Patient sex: F
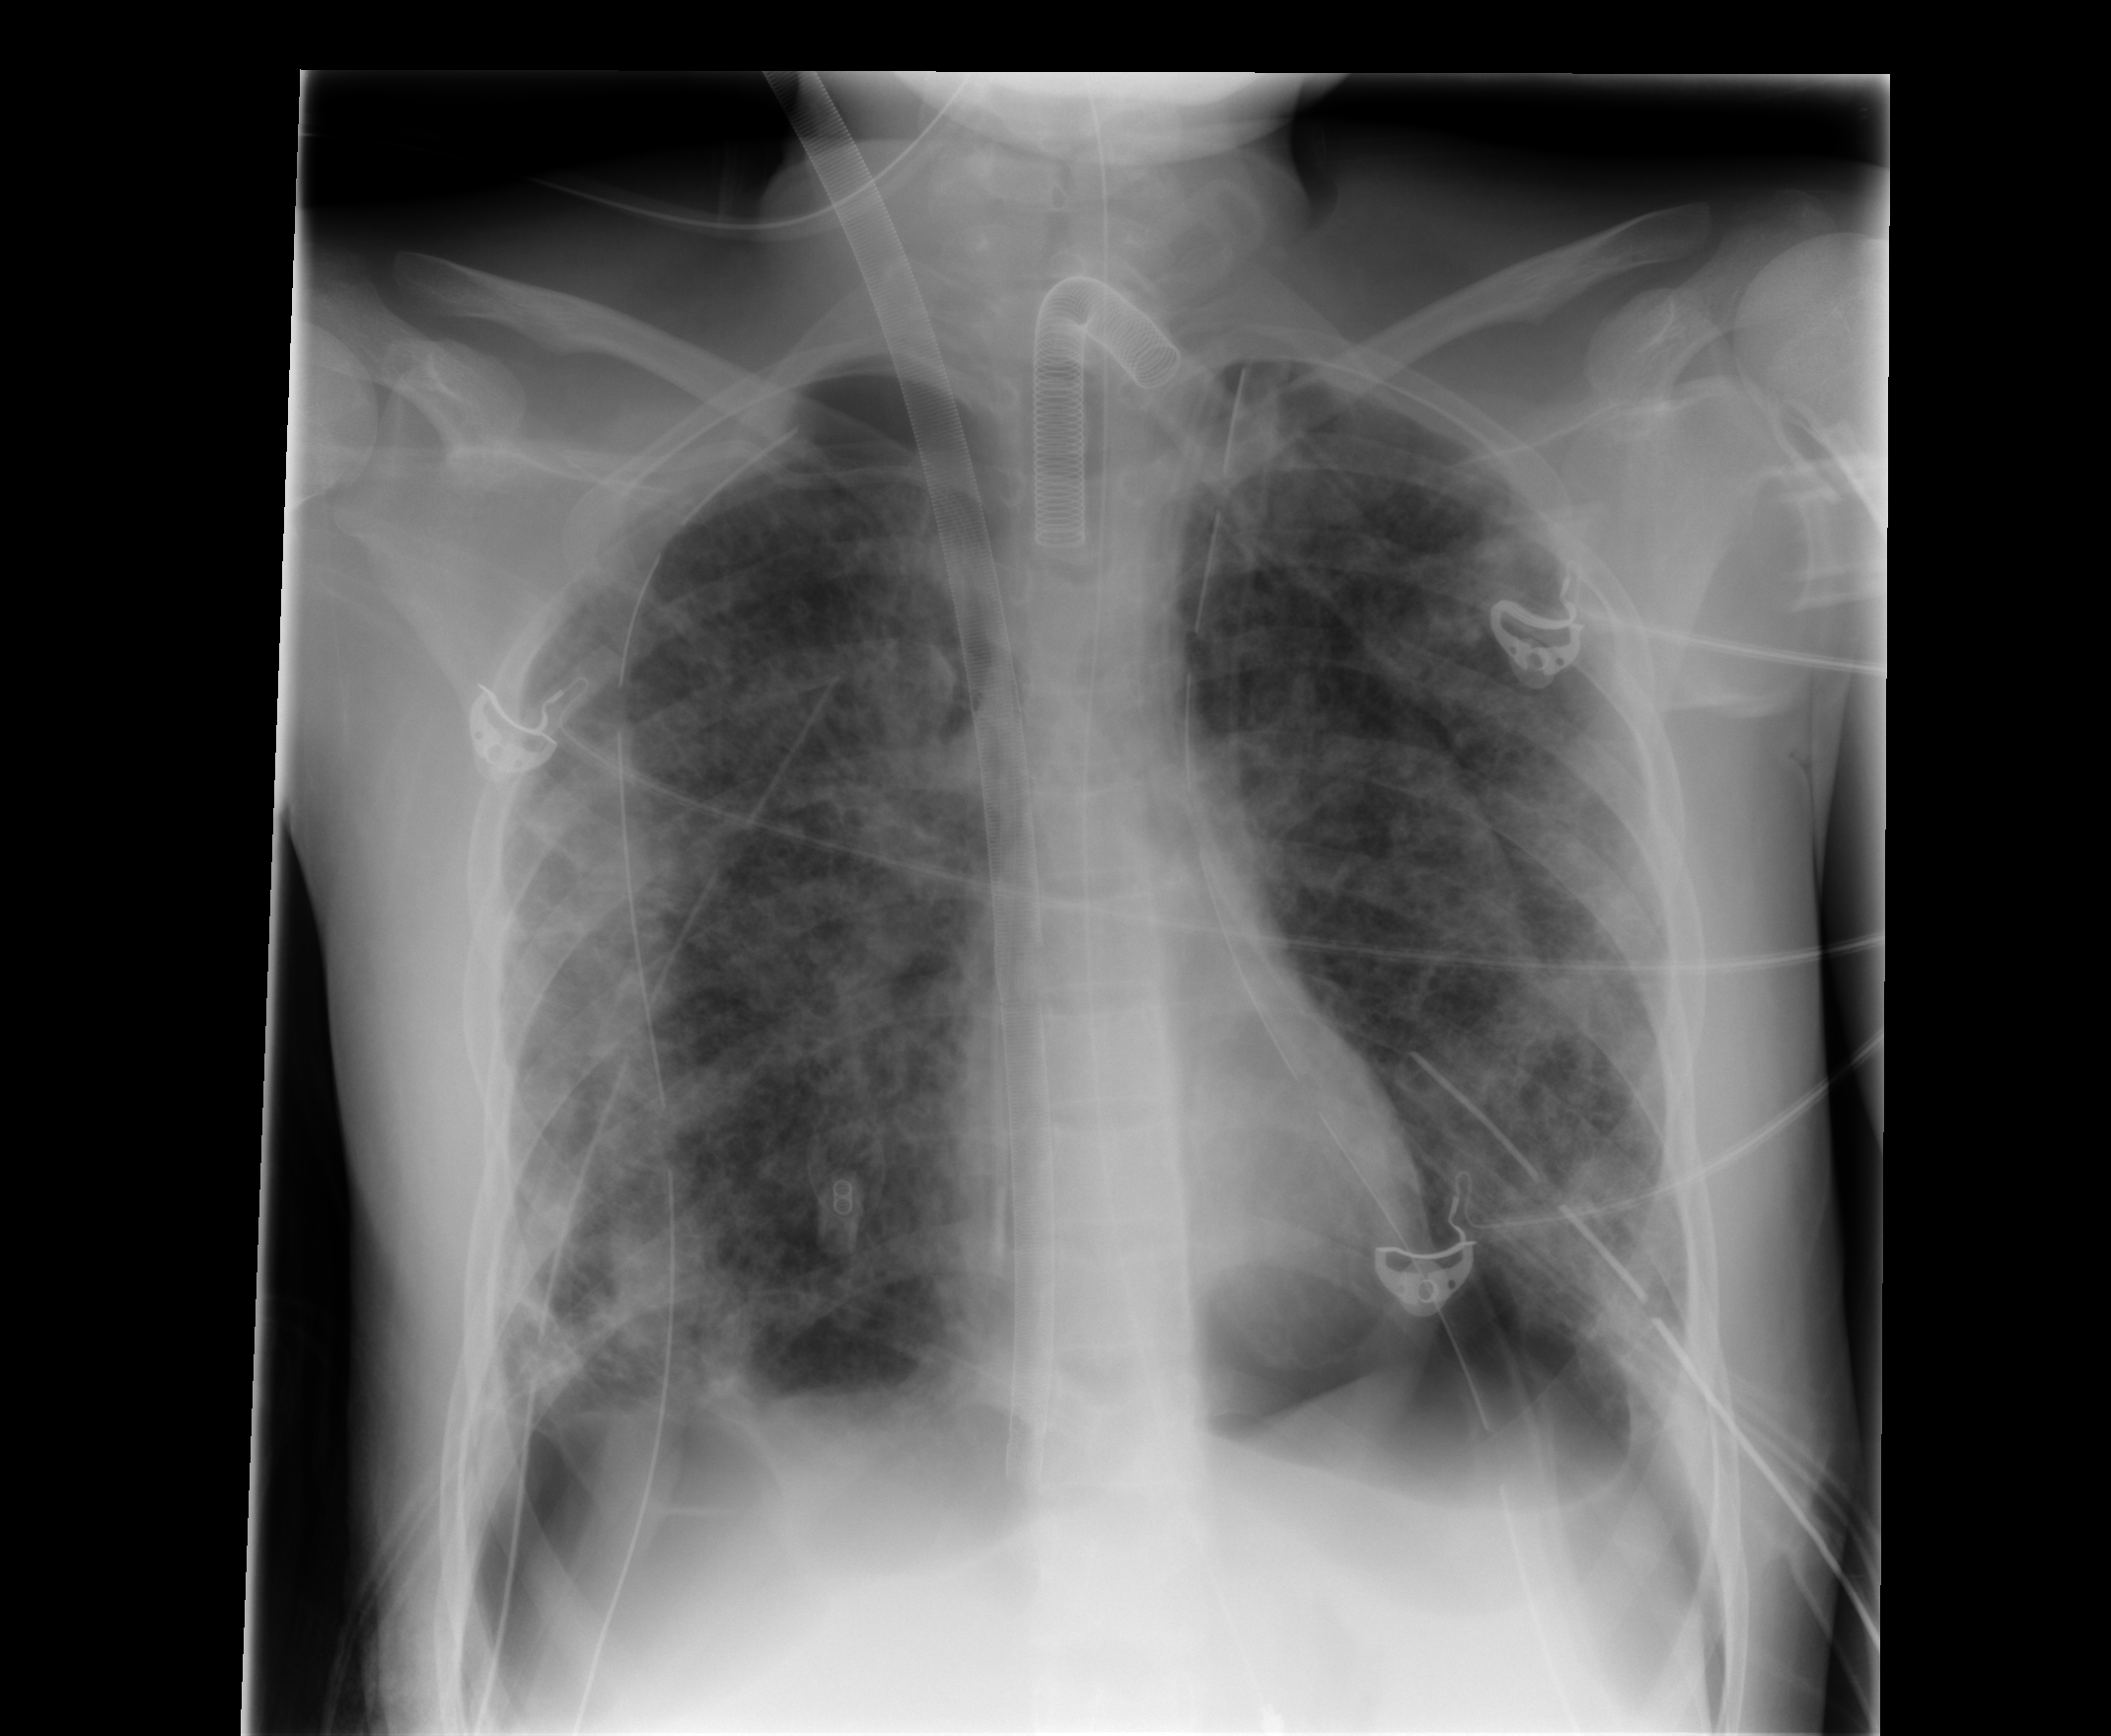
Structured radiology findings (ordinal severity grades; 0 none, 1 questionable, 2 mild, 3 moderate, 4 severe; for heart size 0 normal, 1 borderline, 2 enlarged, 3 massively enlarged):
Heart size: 0
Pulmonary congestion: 2
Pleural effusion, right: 0
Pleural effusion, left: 0
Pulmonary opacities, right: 3
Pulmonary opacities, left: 3
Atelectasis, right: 0
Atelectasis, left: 0